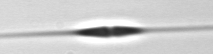
Label: Cylindrotheca